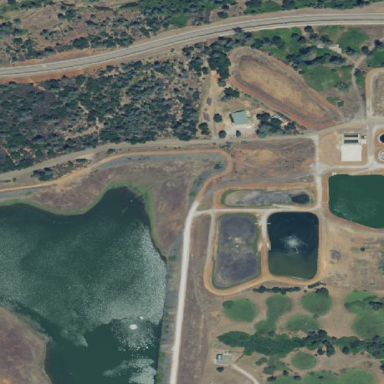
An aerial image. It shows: Wastewater plant.